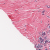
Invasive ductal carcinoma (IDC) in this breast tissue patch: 0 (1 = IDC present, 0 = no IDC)